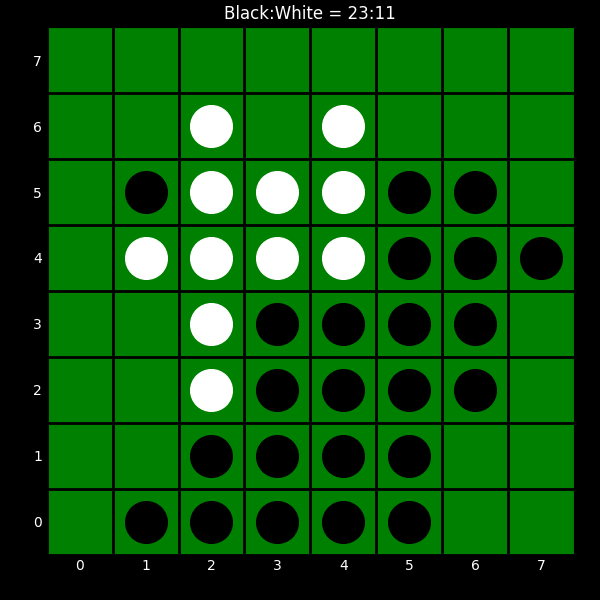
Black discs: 23
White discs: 11